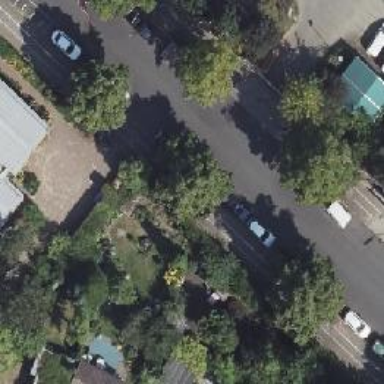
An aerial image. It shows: Residential road with asphalt surface. There are separate sidewalks on both sides. The road features cycle tracks on both sides with row of trees and kerb separating them from parking lane on the left.